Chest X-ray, AP view. Patient: 33 years old, sex F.
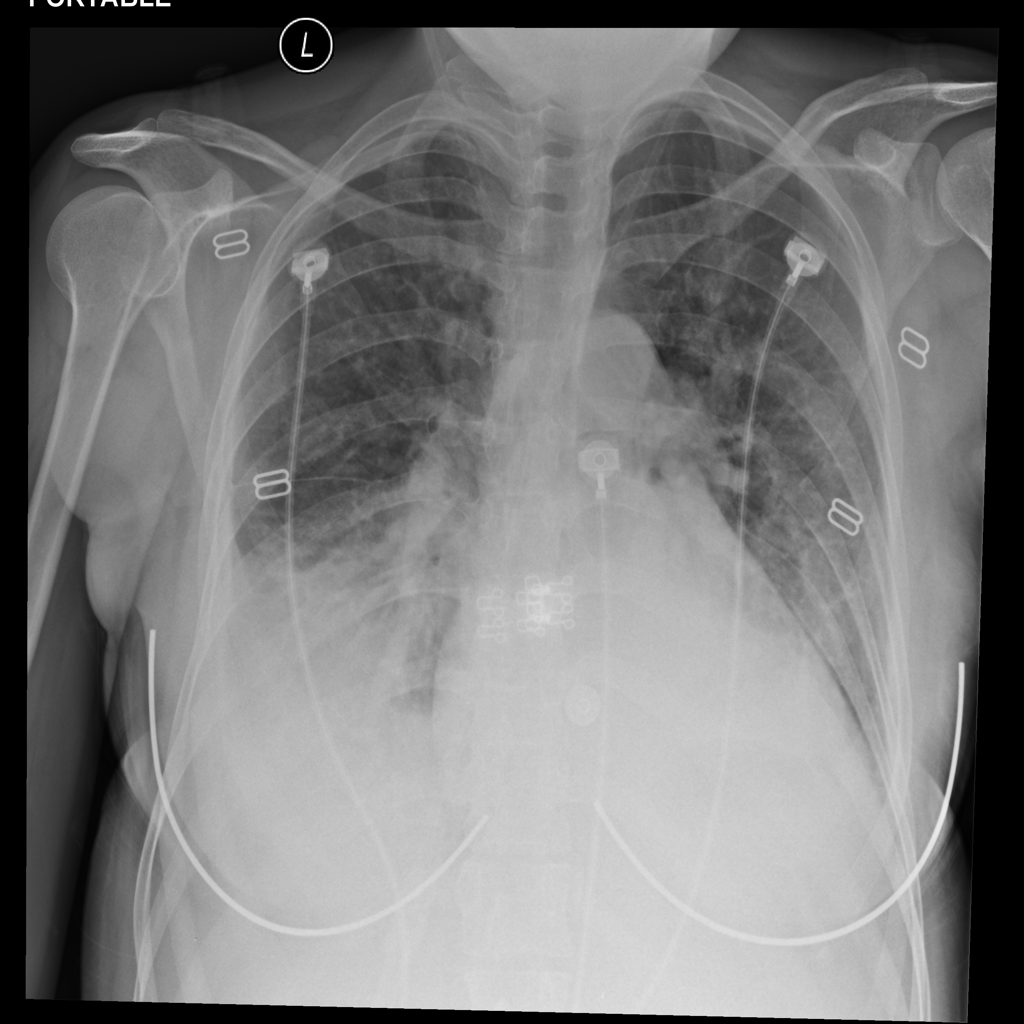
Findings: Edema, Effusion, Infiltration